Interaction volume radius: 5 \u00c5
Interaction volume height: 15 \u00c5
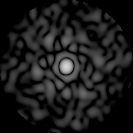
Disorder parameter: 0.7933